Aerial crown-view tile of a tropical tree (Barro Colorado Island, Panama), acquired 20241112:
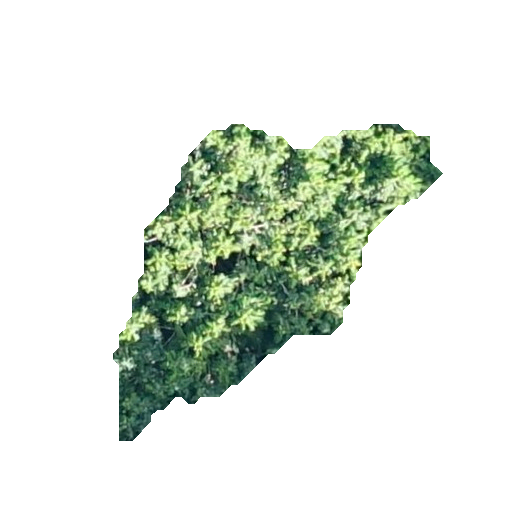
Species: Guarea guidonia
GBIF accepted scientific name: Guarea guidonia
Crown area: 85.88 m²